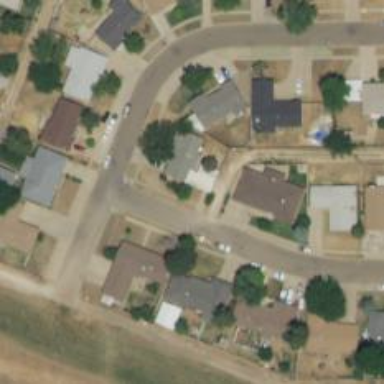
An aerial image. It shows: Alley classified as service road.